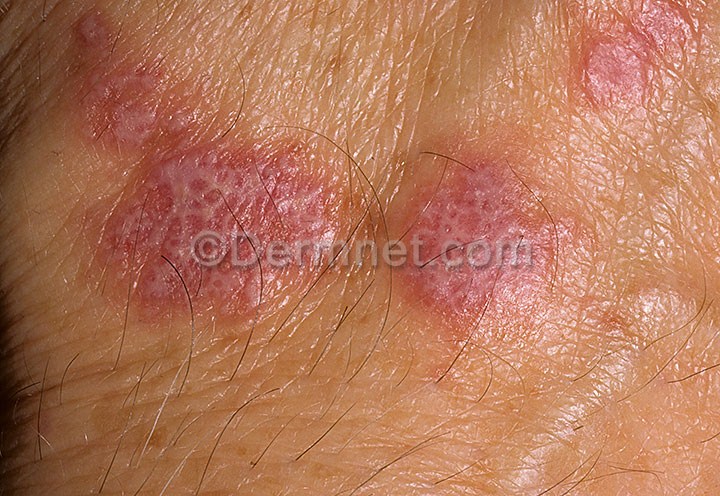
Disease: Nail Fungus and other Nail Disease